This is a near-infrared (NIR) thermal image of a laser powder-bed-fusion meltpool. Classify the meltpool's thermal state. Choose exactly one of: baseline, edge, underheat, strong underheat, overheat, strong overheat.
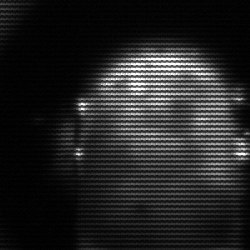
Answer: baseline